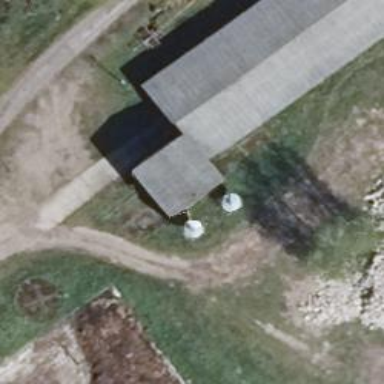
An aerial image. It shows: Silo.